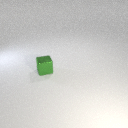
small green metal cube